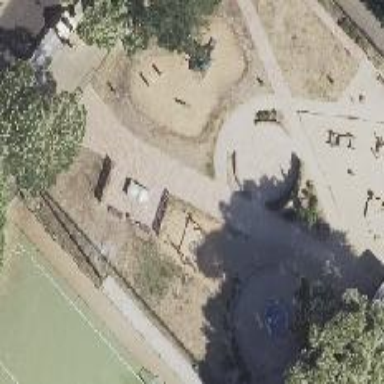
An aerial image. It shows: Playground with basket swing.